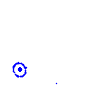
Particle: pion